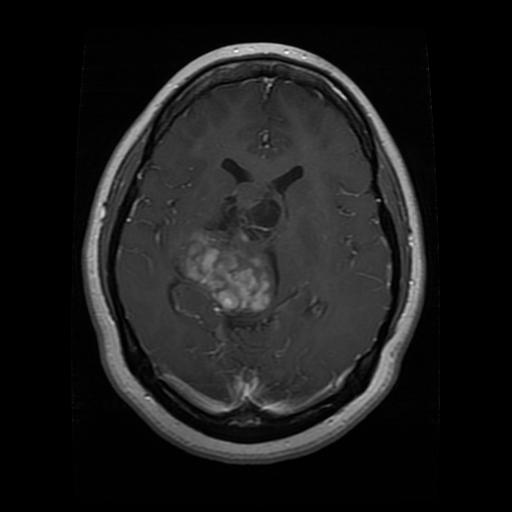
Label: glioma